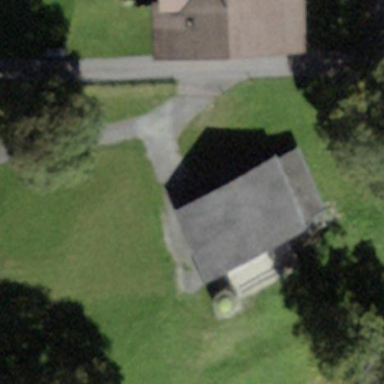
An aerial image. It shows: Barn.